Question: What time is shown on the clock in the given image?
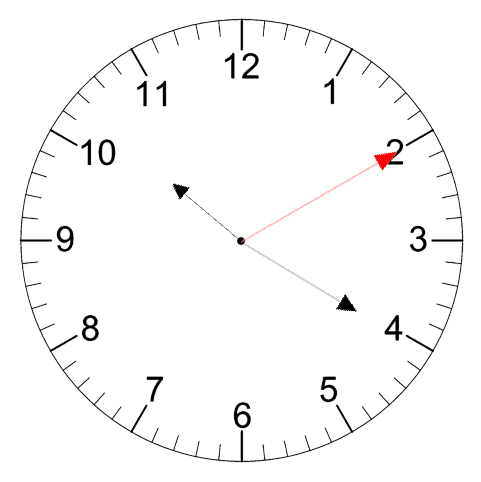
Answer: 10:20:10